Question: Count the number of objects in the diagram.
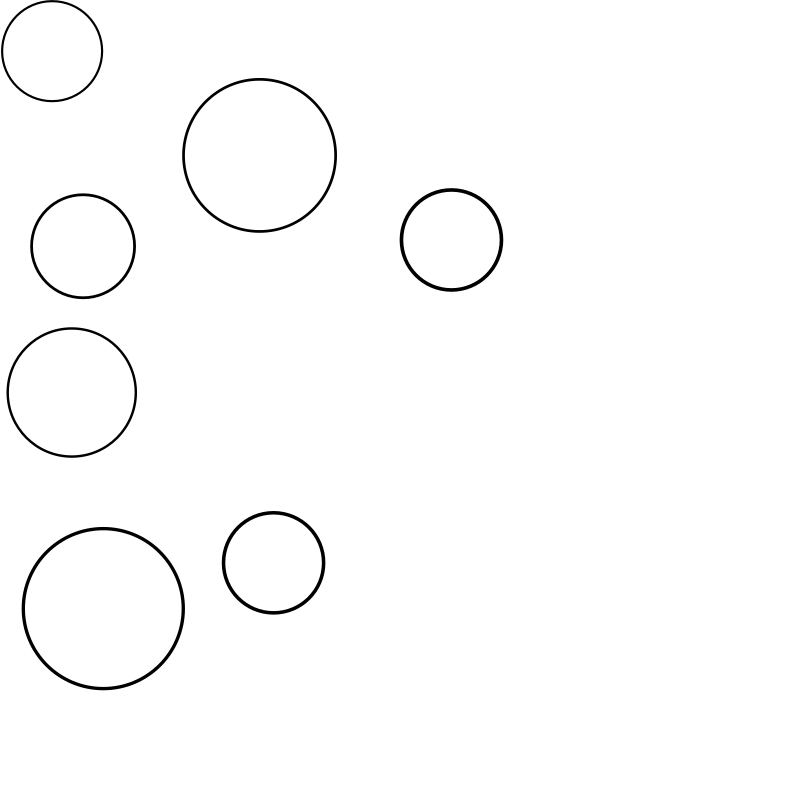
Answer: 7